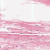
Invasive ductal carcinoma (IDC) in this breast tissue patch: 0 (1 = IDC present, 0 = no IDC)